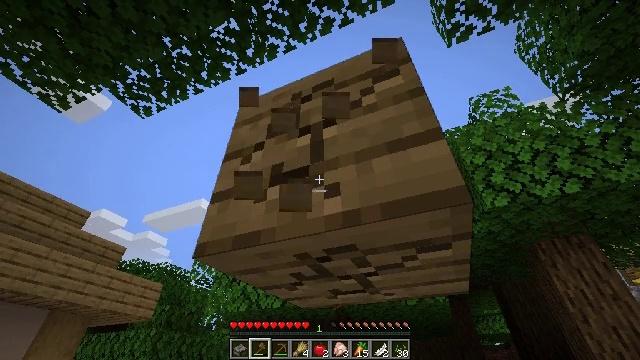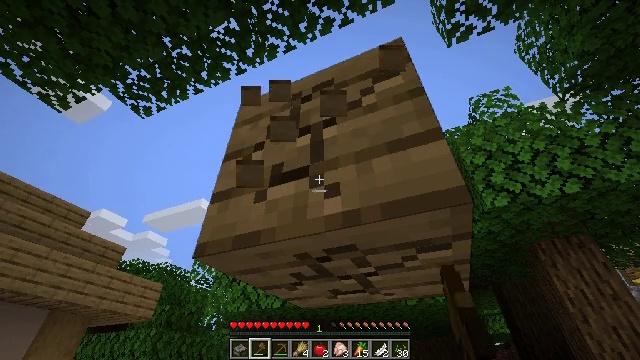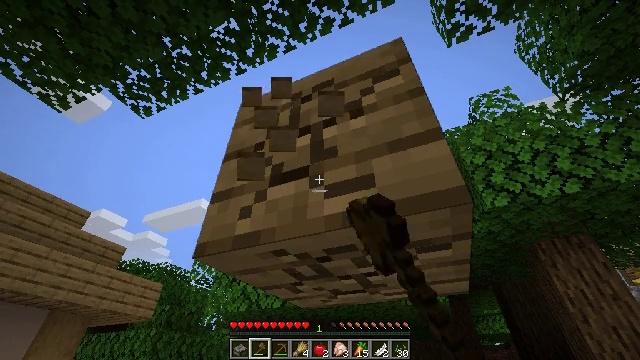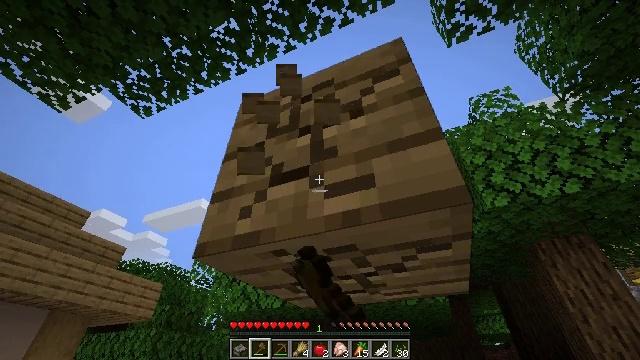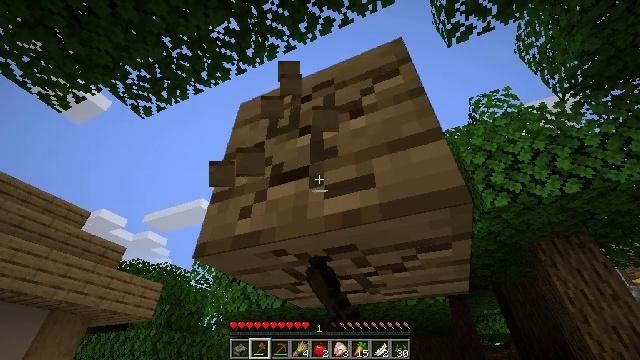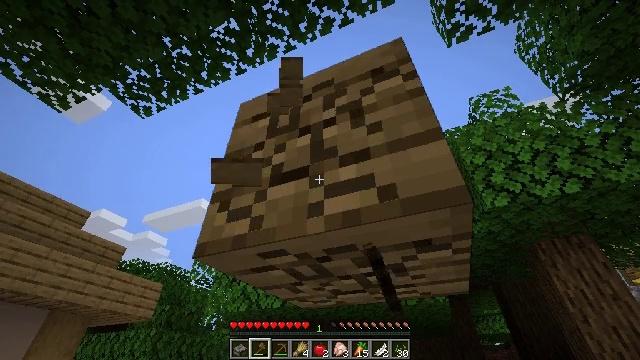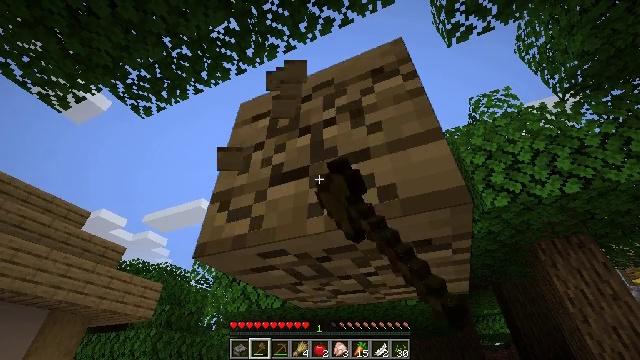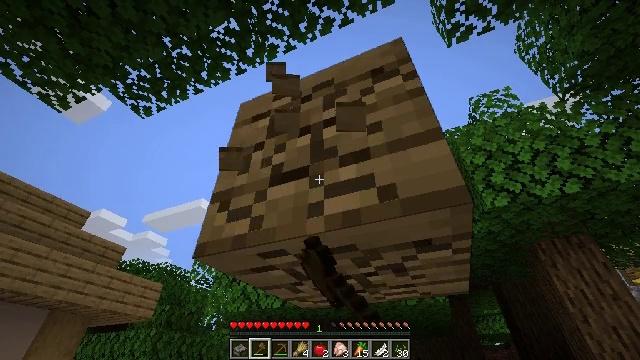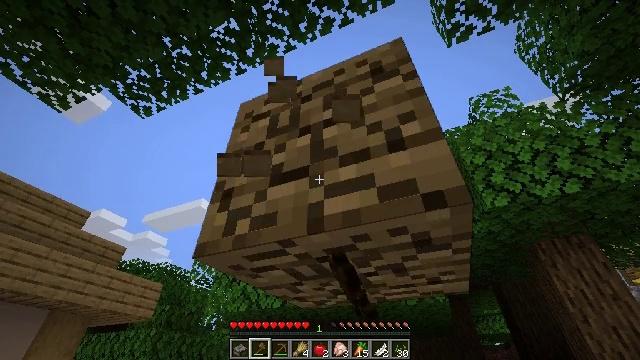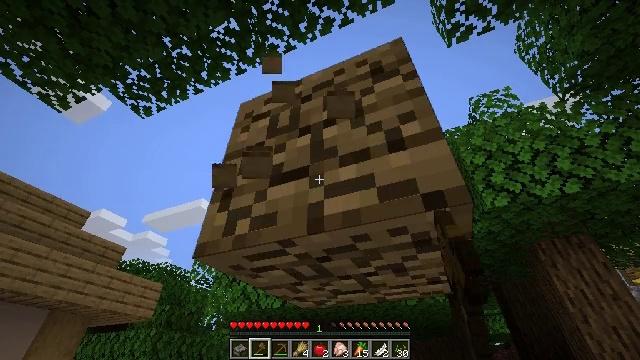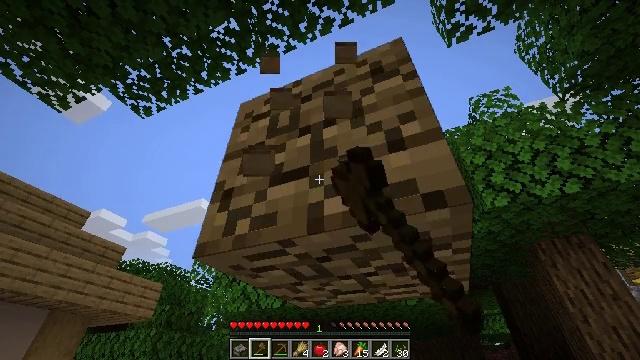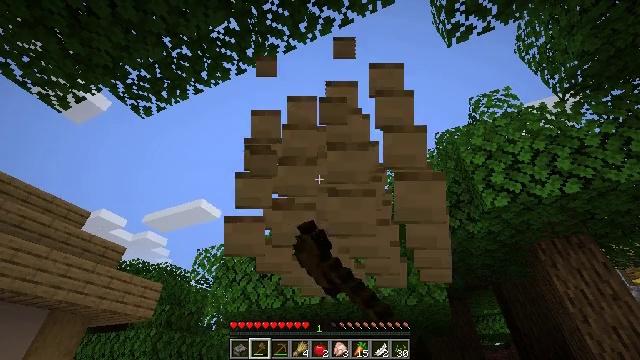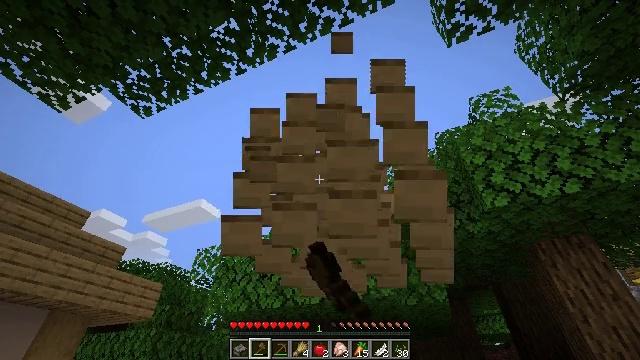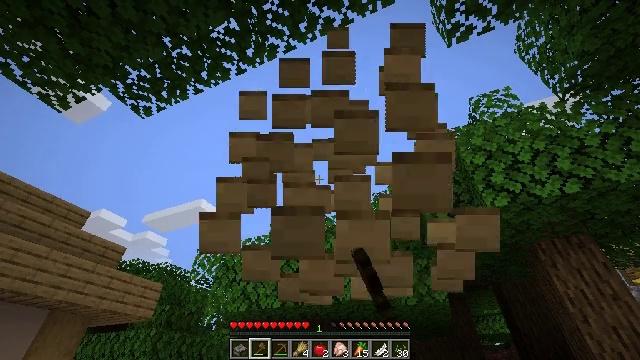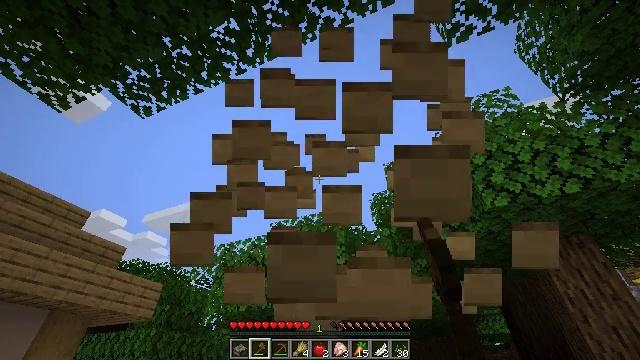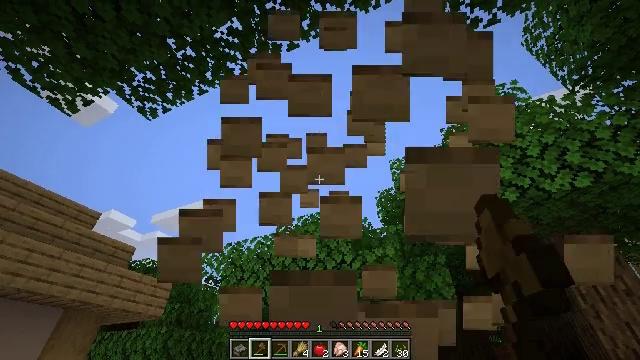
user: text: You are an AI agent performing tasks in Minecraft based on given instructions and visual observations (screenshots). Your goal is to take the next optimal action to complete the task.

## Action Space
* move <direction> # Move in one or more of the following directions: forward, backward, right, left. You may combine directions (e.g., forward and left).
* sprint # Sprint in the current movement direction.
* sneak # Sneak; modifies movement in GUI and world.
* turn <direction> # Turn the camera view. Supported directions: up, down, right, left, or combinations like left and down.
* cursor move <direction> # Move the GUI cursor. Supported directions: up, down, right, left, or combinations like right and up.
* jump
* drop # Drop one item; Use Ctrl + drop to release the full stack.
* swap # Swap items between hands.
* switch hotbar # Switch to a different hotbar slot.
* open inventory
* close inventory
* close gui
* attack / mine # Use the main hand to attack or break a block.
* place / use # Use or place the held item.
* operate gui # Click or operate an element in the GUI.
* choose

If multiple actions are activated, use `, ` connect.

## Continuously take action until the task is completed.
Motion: motion action
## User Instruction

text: Retrieve oak planks from the wooden block.
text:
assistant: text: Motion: attack / mine
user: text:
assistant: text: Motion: attack / mine
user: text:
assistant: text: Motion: attack / mine
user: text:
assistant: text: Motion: attack / mine
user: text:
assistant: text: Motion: attack / mine
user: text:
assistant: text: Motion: attack / mine
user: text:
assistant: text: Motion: attack / mine
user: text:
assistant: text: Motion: attack / mine
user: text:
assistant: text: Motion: attack / mine
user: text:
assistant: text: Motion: attack / mine
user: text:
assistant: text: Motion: attack / mine
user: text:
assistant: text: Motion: attack / mine
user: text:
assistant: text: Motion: attack / mine
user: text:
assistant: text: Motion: attack / mine
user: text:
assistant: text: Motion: turn left, attack / mine
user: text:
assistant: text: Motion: turn left, attack / mine
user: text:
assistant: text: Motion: attack / mine